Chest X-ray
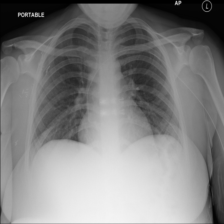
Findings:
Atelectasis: negative
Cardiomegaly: negative
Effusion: negative
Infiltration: negative
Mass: negative
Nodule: negative
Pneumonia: negative
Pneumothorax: negative
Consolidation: negative
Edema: negative
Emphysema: negative
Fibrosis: negative
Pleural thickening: negative
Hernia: negative